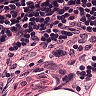
Metastatic tissue present: no